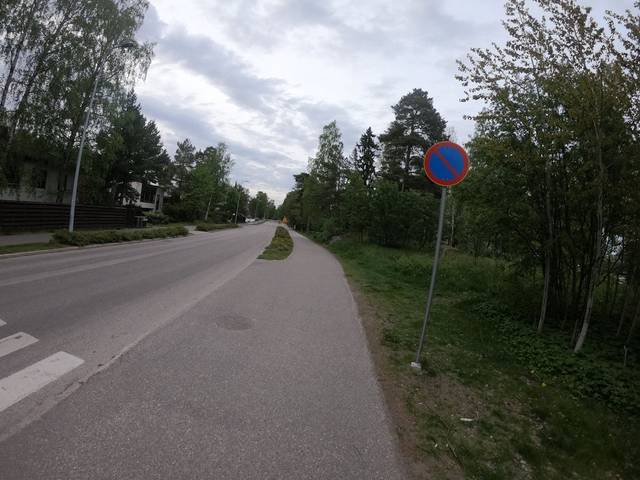
Region: Finland
Coordinates: 60.165, 24.805